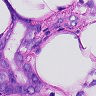
Metastatic tissue present: yes